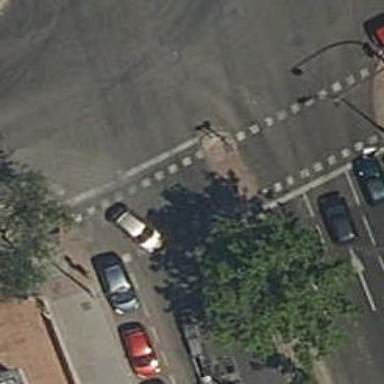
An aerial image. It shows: Zebra crossing with traffic signals. The crossing is marked by traffic lights.